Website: macys
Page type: delivery-shipping
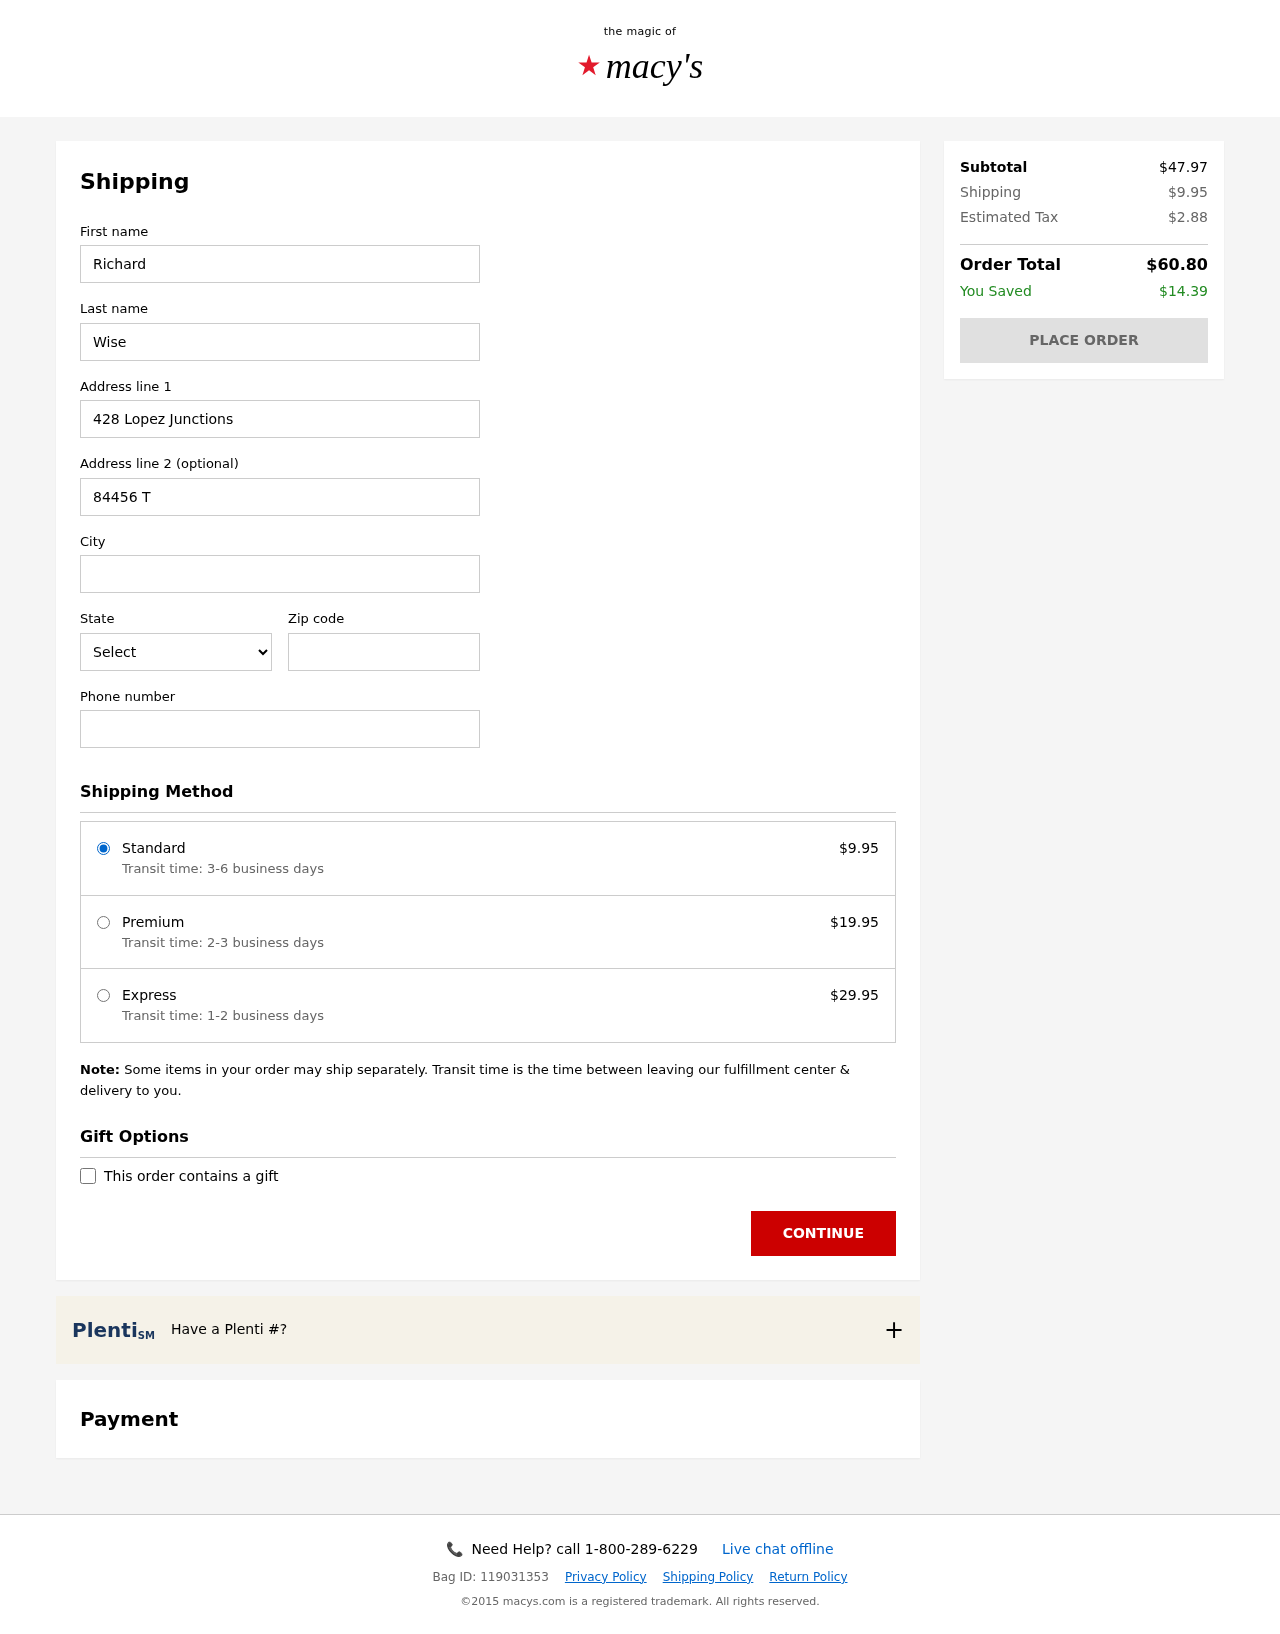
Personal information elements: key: PII_CITY
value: South Eric
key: PII_FIRSTNAME
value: Richard
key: PII_LASTNAME
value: Wise
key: PII_PHONE
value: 5456103134
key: PII_POSTCODE
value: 33515
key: PII_STATE_ABBR
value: PR
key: PII_STREET
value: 428 Lopez Junctions
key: PII_STREET2
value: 84456 Turner Prairie
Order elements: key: ORDER_SHIPPING_COST
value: $9.95
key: ORDER_SHIPPING_PREMIUM
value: $19.95
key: ORDER_SHIPPING_EXPRESS
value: $29.95
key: ORDER_SUBTOTAL
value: $47.97
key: ORDER_TAX
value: $2.88
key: ORDER_TOTAL
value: $60.80
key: ORDER_SAVINGS
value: $14.39